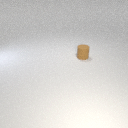
small brown rubber cylinder